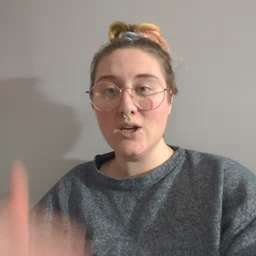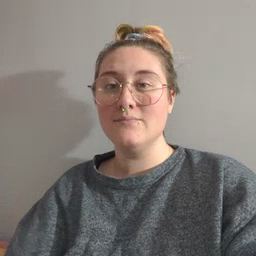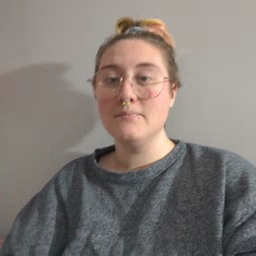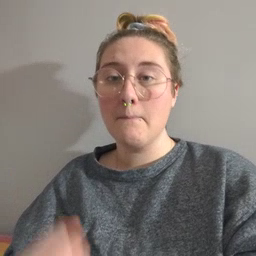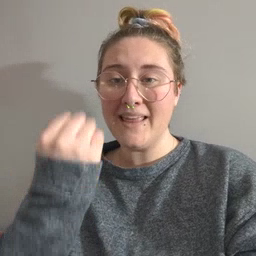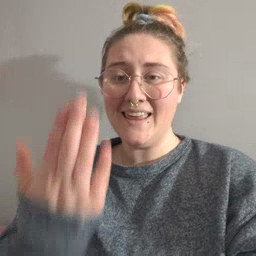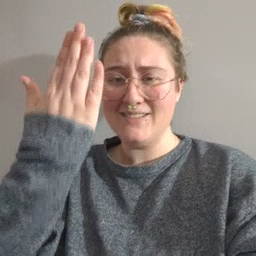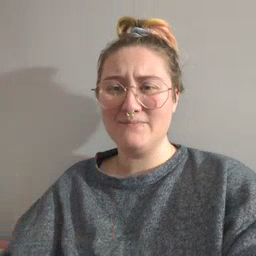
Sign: mitten